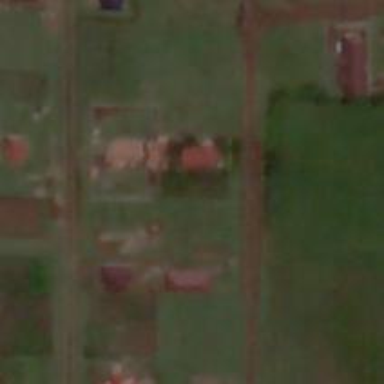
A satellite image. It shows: Village.